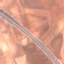
Land use / land cover: Highway